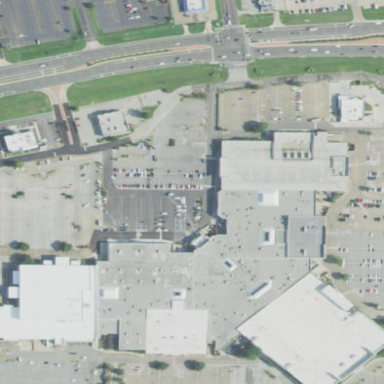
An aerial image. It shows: Retail area.